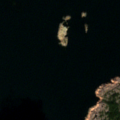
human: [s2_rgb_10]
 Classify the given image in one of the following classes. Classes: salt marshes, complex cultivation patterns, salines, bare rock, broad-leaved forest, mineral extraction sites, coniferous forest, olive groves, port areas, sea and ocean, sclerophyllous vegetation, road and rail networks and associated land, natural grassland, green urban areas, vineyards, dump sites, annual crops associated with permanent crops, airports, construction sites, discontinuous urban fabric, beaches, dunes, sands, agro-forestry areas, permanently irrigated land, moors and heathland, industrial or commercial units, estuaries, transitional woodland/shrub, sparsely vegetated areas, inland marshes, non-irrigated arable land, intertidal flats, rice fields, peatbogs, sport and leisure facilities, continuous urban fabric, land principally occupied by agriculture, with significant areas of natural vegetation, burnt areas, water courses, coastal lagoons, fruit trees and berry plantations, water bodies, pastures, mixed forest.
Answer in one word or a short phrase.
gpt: bare rock, sea and ocean